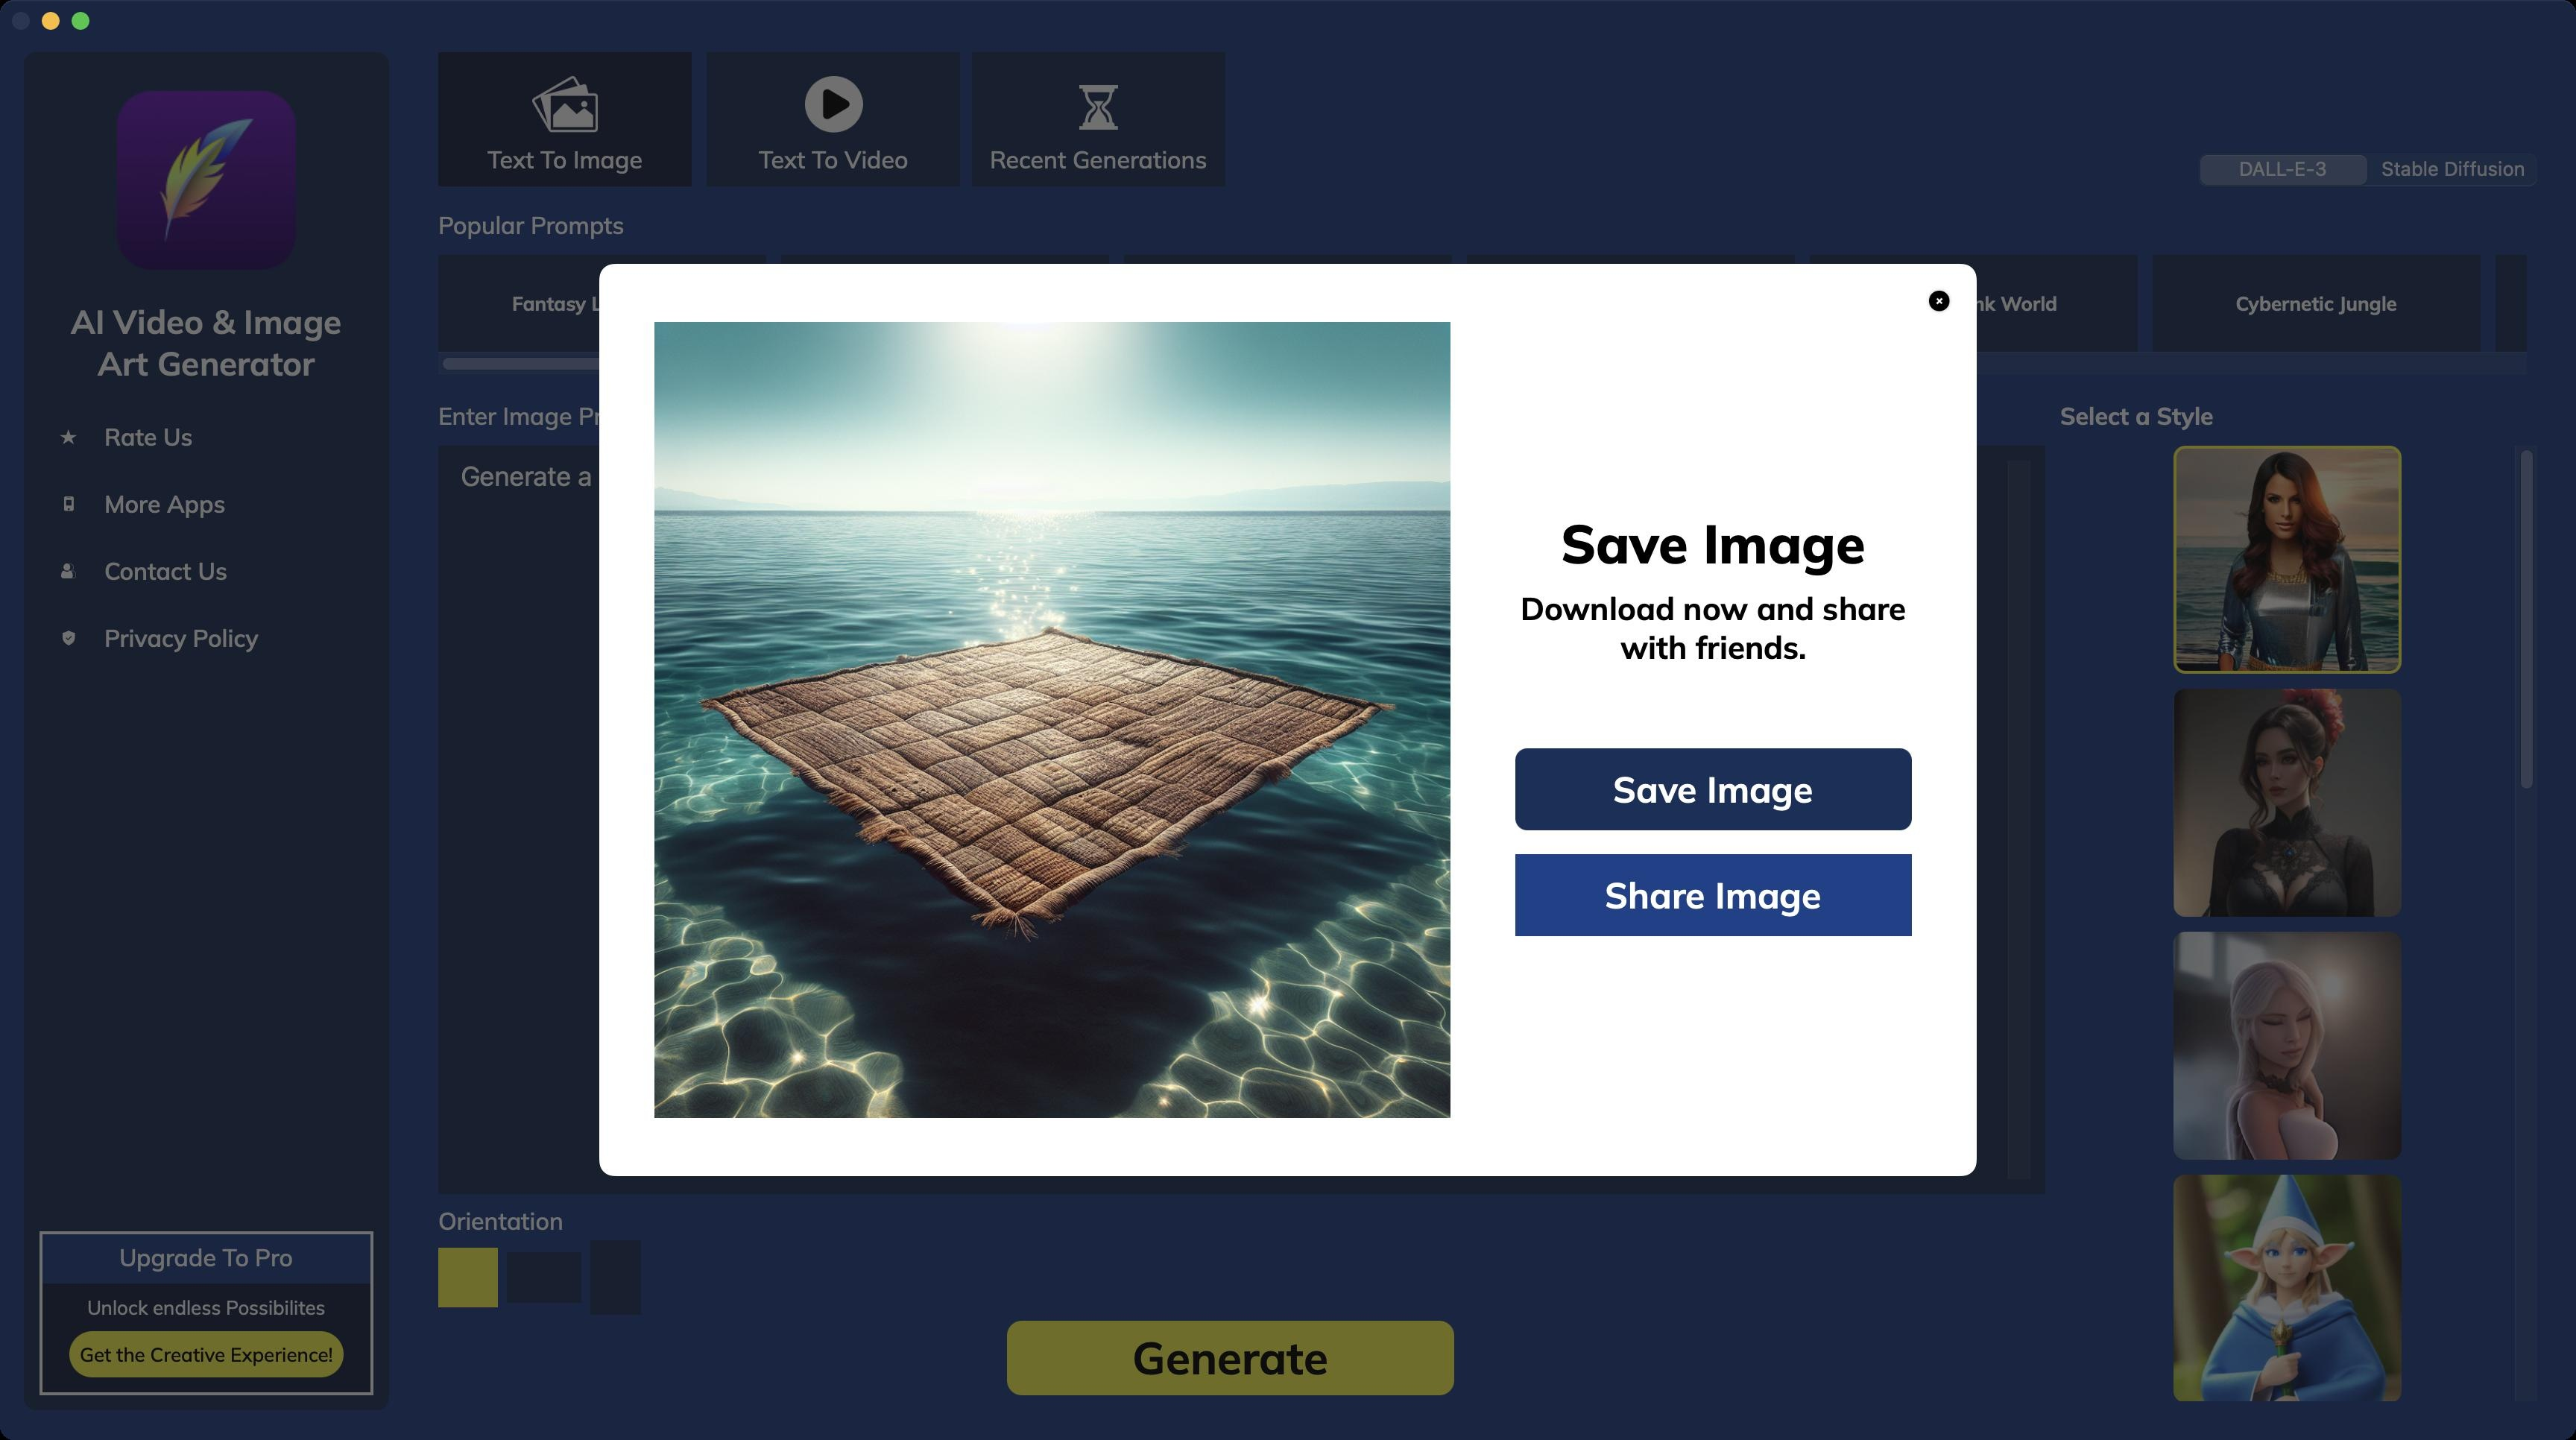
Accessibility tree:
{"name": "", "role": "AXWindow", "description": null, "role_description": "standard window", "value": null, "position": "0.00;45.00", "size": "1728;966", "children": [{"name": null, "role": "AXImage", "description": "icon", "role_description": "image", "value": null, "position": "78.50;61.00", "size": "120;120", "children": []}, {"name": null, "role": "AXStaticText", "description": null, "role_description": "text", "value": "AI Video & Image\nArt Generator", "position": "43.50;202.00", "size": "190;56", "children": []}, {"name": null, "role": "AXStaticText", "description": null, "role_description": "text", "value": "Upgrade To Pro", "position": "78.00;833.50", "size": "121;20", "children": []}, {"name": null, "role": "AXStaticText", "description": null, "role_description": "text", "value": "Unlock endless Possibilites", "position": "56.50;869.00", "size": "164;16", "children": []}, {"name": "Get_the_Creative_Experience!", "role": "AXButton", "description": null, "role_description": "button", "value": null, "position": "46.50;893.00", "size": "184;31", "children": []}, {"name": null, "role": "AXScrollArea", "description": null, "role_description": "scroll area", "value": null, "position": "26.00;278.00", "size": "225;540", "children": [{"name": null, "role": "AXList", "description": null, "role_description": "collection", "value": null, "position": "26.00;278.00", "size": "225;540", "children": [{"name": null, "role": "AXList", "description": null, "role_description": "section", "value": null, "position": "26.00;278.00", "size": "225;165", "children": [{"name": null, "role": "AXGroup", "description": null, "role_description": "group", "value": null, "position": "26.00;278.00", "size": "225;30", "children": [{"name": null, "role": "AXImage", "description": "rateUS", "role_description": "image", "value": null, "position": "36.00;288.00", "size": "20;10", "children": []}, {"name": null, "role": "AXStaticText", "description": null, "role_description": "text", "value": "Rate Us", "position": "68.00;283.00", "size": "175;20", "children": []}]}, {"name": null, "role": "AXGroup", "description": null, "role_description": "group", "value": null, "position": "26.00;323.00", "size": "225;30", "children": [{"name": null, "role": "AXImage", "description": "moreApps", "role_description": "image", "value": null, "position": "36.00;333.00", "size": "20;10", "children": []}, {"name": null, "role": "AXStaticText", "description": null, "role_description": "text", "value": "More Apps", "position": "68.00;328.00", "size": "175;20", "children": []}]}, {"name": null, "role": "AXGroup", "description": null, "role_description": "group", "value": null, "position": "26.00;368.00", "size": "225;30", "children": [{"name": null, "role": "AXImage", "description": "ContactUS", "role_description": "image", "value": null, "position": "36.00;378.00", "size": "20;10", "children": []}, {"name": null, "role": "AXStaticText", "description": null, "role_description": "text", "value": "Contact Us", "position": "68.00;373.00", "size": "175;20", "children": []}]}, {"name": null, "role": "AXGroup", "description": null, "role_description": "group", "value": null, "position": "26.00;413.00", "size": "225;30", "children": [{"name": null, "role": "AXImage", "description": "privacy", "role_description": "image", "value": null, "position": "36.00;423.00", "size": "20;10", "children": []}, {"name": null, "role": "AXStaticText", "description": null, "role_description": "text", "value": "Privacy Policy", "position": "68.00;418.00", "size": "175;20", "children": []}]}]}]}]}, {"name": null, "role": "AXStaticText", "description": null, "role_description": "text", "value": "Text To Image", "position": "325.00;97.00", "size": "108;20", "children": []}, {"name": null, "role": "AXImage", "description": "ImageBtn", "role_description": "image", "value": null, "position": "352.00;51.00", "size": "54;38", "children": []}, {"name": null, "role": "AXStaticText", "description": null, "role_description": "text", "value": "Text To Video", "position": "507.00;97.00", "size": "104;20", "children": []}, {"name": null, "role": "AXImage", "description": "PlayBtn", "role_description": "image", "value": null, "position": "532.00;51.00", "size": "54;38", "children": []}, {"name": null, "role": "AXStaticText", "description": null, "role_description": "text", "value": "Popular Prompts", "position": "292.00;141.00", "size": "129;20", "children": []}, {"name": null, "role": "AXScrollArea", "description": null, "role_description": "scroll area", "value": null, "position": "294.00;171.00", "size": "1401;80", "children": [{"name": null, "role": "AXList", "description": null, "role_description": "collection", "value": null, "position": "294.00;171.00", "size": "2290;65", "children": [{"name": null, "role": "AXList", "description": null, "role_description": "section", "value": null, "position": "294.00;163.50", "size": "2290;80", "children": [{"name": null, "role": "AXGroup", "description": null, "role_description": "group", "value": null, "position": "294.00;163.50", "size": "220;80", "children": [{"name": null, "role": "AXStaticText", "description": null, "role_description": "text", "value": "Fantasy Landscape", "position": "302.00;195.50", "size": "204;16", "children": []}]}, {"name": null, "role": "AXGroup", "description": null, "role_description": "group", "value": null, "position": "524.00;163.50", "size": "220;80", "children": [{"name": null, "role": "AXStaticText", "description": null, "role_description": "text", "value": "Sci-Fi Cityscape", "position": "532.00;195.50", "size": "204;16", "children": []}]}, {"name": null, "role": "AXGroup", "description": null, "role_description": "group", "value": null, "position": "754.00;163.50", "size": "220;80", "children": [{"name": null, "role": "AXStaticText", "description": null, "role_description": "text", "value": "Enchanted Forest", "position": "762.00;195.50", "size": "204;16", "children": []}]}, {"name": null, "role": "AXGroup", "description": null, "role_description": "group", "value": null, "position": "984.00;163.50", "size": "220;80", "children": [{"name": null, "role": "AXStaticText", "description": null, "role_description": "text", "value": "Underwater Paradise", "position": "992.00;195.50", "size": "204;16", "children": []}]}, {"name": null, "role": "AXGroup", "description": null, "role_description": "group", "value": null, "position": "1214.00;163.50", "size": "220;80", "children": [{"name": null, "role": "AXStaticText", "description": null, "role_description": "text", "value": "Steampunk World", "position": "1222.00;195.50", "size": "204;16", "children": []}]}, {"name": null, "role": "AXGroup", "description": null, "role_description": "group", "value": null, "position": "1444.00;163.50", "size": "220;80", "children": [{"name": null, "role": "AXStaticText", "description": null, "role_description": "text", "value": "Cybernetic Jungle", "position": "1452.00;195.50", "size": "204;16", "children": []}]}, {"name": null, "role": "AXGroup", "description": null, "role_description": "group", "value": null, "position": "1674.00;163.50", "size": "220;80", "children": [{"name": null, "role": "AXStaticText", "description": null, "role_description": "text", "value": "Post-Apocalyptic Wasteland", "position": "1682.00;195.50", "size": "204;16", "children": []}]}, {"name": null, "role": "AXGroup", "description": null, "role_description": "group", "value": null, "position": "1904.00;163.50", "size": "220;80", "children": [{"name": null, "role": "No role", "description": "", "role_description": "", "value": null, "position": "", "size": "", "children": []}]}, {"name": null, "role": "AXGroup", "description": null, "role_description": "group", "value": null, "position": "2134.00;163.50", "size": "220;80", "children": [{"name": null, "role": "No role", "description": "", "role_description": "", "value": null, "position": "", "size": "", "children": []}]}, {"name": null, "role": "AXGroup", "description": null, "role_description": "group", "value": null, "position": "2364.00;163.50", "size": "220;80", "children": [{"name": null, "role": "No role", "description": "", "role_description": "", "value": null, "position": "", "size": "", "children": []}]}]}]}, {"name": null, "role": "AXScrollBar", "description": null, "role_description": "scroll bar", "value": 0.0, "position": "294.00;236.00", "size": "1401;15", "children": [{"name": null, "role": "AXValueIndicator", "description": null, "role_description": "value indicator", "value": 0.0, "position": "296.00;236.00", "size": "854;15", "children": []}, {"name": null, "role": "AXButton", "description": null, "role_description": "increment arrow button", "value": null, "position": "294.00;236.00", "size": "0;0", "children": []}, {"name": null, "role": "AXButton", "description": null, "role_description": "decrement arrow button", "value": null, "position": "294.00;236.00", "size": "0;0", "children": []}, {"name": null, "role": "AXButton", "description": null, "role_description": "increment page button", "value": null, "position": "1151.00;236.00", "size": "544;15", "children": []}, {"name": null, "role": "AXButton", "description": null, "role_description": "decrement page button", "value": null, "position": "294.00;236.00", "size": "2;15", "children": []}]}]}, {"name": null, "role": "AXStaticText", "description": null, "role_description": "text", "value": "Enter Image Prompt ", "position": "292.00;269.00", "size": "158;20", "children": []}, {"name": null, "role": "AXScrollArea", "description": null, "role_description": "scroll area", "value": null, "position": "304.00;309.00", "size": "1058;482", "children": [{"name": null, "role": "AXTextArea", "description": null, "role_description": "text entry area", "value": "Generate a matt in the sea", "position": "304.00;309.00", "size": "1043;482", "children": []}, {"name": null, "role": "AXScrollBar", "description": null, "role_description": "scroll bar", "value": 0.0, "position": "1347.00;309.00", "size": "15;482", "children": []}]}, {"name": null, "role": "AXStaticText", "description": null, "role_description": "text", "value": "Orientation", "position": "292.00;809.00", "size": "88;20", "children": []}, {"name": "Generate", "role": "AXButton", "description": null, "role_description": "button", "value": null, "position": "675.50;886.00", "size": "300;50", "children": []}, {"name": null, "role": "AXScrollArea", "description": null, "role_description": "scroll area", "value": null, "position": "1382.00;299.00", "size": "320;641", "children": [{"name": null, "role": "AXList", "description": null, "role_description": "collection", "value": null, "position": "1382.00;299.00", "size": "305;1783", "children": [{"name": null, "role": "AXList", "description": null, "role_description": "section", "value": null, "position": "1458.00;299.00", "size": "153;1783", "children": [{"name": null, "role": "AXGroup", "description": null, "role_description": "group", "value": null, "position": "1458.00;299.00", "size": "153;153", "children": [{"name": null, "role": "AXImage", "description": "midjourney", "role_description": "image", "value": null, "position": "1458.00;299.00", "size": "153;153", "children": []}]}, {"name": null, "role": "AXGroup", "description": null, "role_description": "group", "value": null, "position": "1458.00;462.00", "size": "153;153", "children": [{"name": null, "role": "AXImage", "description": "dream shaper 8797", "role_description": "image", "value": null, "position": "1458.00;462.00", "size": "153;153", "children": []}]}, {"name": null, "role": "AXGroup", "description": null, "role_description": "group", "value": null, "position": "1458.00;625.00", "size": "153;153", "children": [{"name": null, "role": "AXImage", "description": "babes", "role_description": "image", "value": null, "position": "1458.00;625.00", "size": "153;153", "children": []}]}, {"name": null, "role": "AXGroup", "description": null, "role_description": "group", "value": null, "position": "1458.00;788.00", "size": "153;153", "children": [{"name": null, "role": "AXImage", "description": "deliberateappfactory", "role_description": "image", "value": null, "position": "1458.00;788.00", "size": "153;153", "children": []}]}, {"name": null, "role": "AXGroup", "description": null, "role_description": "group", "value": null, "position": "1458.00;951.00", "size": "153;153", "children": [{"name": null, "role": "No role", "description": "", "role_description": "", "value": null, "position": "", "size": "", "children": []}]}, {"name": null, "role": "AXGroup", "description": null, "role_description": "group", "value": null, "position": "1458.00;1114.00", "size": "153;153", "children": [{"name": null, "role": "No role", "description": "", "role_description": "", "value": null, "position": "", "size": "", "children": []}]}, {"name": null, "role": "AXGroup", "description": null, "role_description": "group", "value": null, "position": "1458.00;1277.00", "size": "153;153", "children": [{"name": null, "role": "No role", "description": "", "role_description": "", "value": null, "position": "", "size": "", "children": []}]}, {"name": null, "role": "AXGroup", "description": null, "role_description": "group", "value": null, "position": "1458.00;1440.00", "size": "153;153", "children": [{"name": null, "role": "No role", "description": "", "role_description": "", "value": null, "position": "", "size": "", "children": []}]}, {"name": null, "role": "AXGroup", "description": null, "role_description": "group", "value": null, "position": "1458.00;1603.00", "size": "153;153", "children": [{"name": null, "role": "No role", "description": "", "role_description": "", "value": null, "position": "", "size": "", "children": []}]}, {"name": null, "role": "AXGroup", "description": null, "role_description": "group", "value": null, "position": "1458.00;1766.00", "size": "153;153", "children": [{"name": null, "role": "No role", "description": "", "role_description": "", "value": null, "position": "", "size": "", "children": []}]}, {"name": null, "role": "AXGroup", "description": null, "role_description": "group", "value": null, "position": "1458.00;1929.00", "size": "153;153", "children": [{"name": null, "role": "No role", "description": "", "role_description": "", "value": null, "position": "", "size": "", "children": []}]}]}]}, {"name": null, "role": "AXScrollBar", "description": null, "role_description": "scroll bar", "value": 0.0, "position": "1687.00;299.00", "size": "15;641", "children": [{"name": null, "role": "AXValueIndicator", "description": null, "role_description": "value indicator", "value": 0.0, "position": "1687.00;301.00", "size": "15;229", "children": []}, {"name": null, "role": "AXButton", "description": null, "role_description": "increment arrow button", "value": null, "position": "1687.00;299.00", "size": "0;0", "children": []}, {"name": null, "role": "AXButton", "description": null, "role_description": "decrement arrow button", "value": null, "position": "1687.00;299.00", "size": "0;0", "children": []}, {"name": null, "role": "AXButton", "description": null, "role_description": "increment page button", "value": null, "position": "1687.00;530.50", "size": "15;410", "children": []}, {"name": null, "role": "AXButton", "description": null, "role_description": "decrement page button", "value": null, "position": "1687.00;299.00", "size": "15;2", "children": []}]}]}, {"name": null, "role": "AXStaticText", "description": null, "role_description": "text", "value": "Select a Style", "position": "1380.00;269.00", "size": "107;20", "children": []}, {"name": null, "role": "AXStaticText", "description": null, "role_description": "text", "value": "Recent Generations", "position": "662.00;97.00", "size": "150;20", "children": []}, {"name": null, "role": "AXImage", "description": "history", "role_description": "image", "value": null, "position": "722.00;57.00", "size": "30;30", "children": []}, {"name": null, "role": "AXRadioGroup", "description": null, "role_description": "radio group", "value": "{\n    \"name\": null,\n    \"role\": \"AXRadioButton\",\n    \"description\": \"DALL-E-3\",\n    \"role_description\": \"radio button\",\n    \"value\": 1,\n    \"position\": \"1473.00;102.00\",\n    \"size\": \"116;24\",\n    \"children\": []\n}", "position": "1473.00;102.00", "size": "231;24", "children": [{"name": null, "role": "AXRadioButton", "description": "DALL-E-3", "role_description": "radio button", "value": 1, "position": "1473.00;102.00", "size": "116;24", "children": []}, {"name": null, "role": "AXRadioButton", "description": "Stable Diffusion", "role_description": "radio button", "value": 0, "position": "1589.00;102.00", "size": "115;24", "children": []}]}, {"name": null, "role": "AXButton", "description": null, "role_description": "close button", "value": null, "position": "7.00;6.00", "size": "14;16", "children": []}, {"name": null, "role": "AXButton", "description": null, "role_description": "zoom button", "value": null, "position": "47.00;6.00", "size": "14;16", "children": [{"name": null, "role": "AXGroup", "description": null, "role_description": "group", "value": null, "position": "47.00;6.00", "size": "14;16", "children": [{"name": null, "role": "AXGroup", "description": null, "role_description": "group", "value": null, "position": "47.00;6.00", "size": "14;16", "children": []}]}]}, {"name": null, "role": "AXButton", "description": null, "role_description": "minimize button", "value": null, "position": "27.00;6.00", "size": "14;16", "children": []}, {"name": null, "role": "AXStaticText", "description": null, "role_description": "text", "value": "", "position": "859.00;5.00", "size": "10;16", "children": []}, {"name": null, "role": "AXSheet", "description": null, "role_description": "sheet", "value": null, "position": "402.00;177.00", "size": "924;612", "children": [{"name": null, "role": "AXImage", "description": "", "role_description": "image", "value": null, "position": "438.00;216.00", "size": "535;534", "children": []}, {"name": null, "role": "AXStaticText", "description": null, "role_description": "text", "value": "Save Image", "position": "1045.00;342.00", "size": "209;45", "children": []}, {"name": null, "role": "AXStaticText", "description": null, "role_description": "text", "value": "Download now and share\nwith friends.", "position": "1016.00;395.00", "size": "267;52", "children": []}, {"name": "Save_Image", "role": "AXButton", "description": null, "role_description": "button", "value": null, "position": "1016.50;502.00", "size": "266;55", "children": []}, {"name": "Share_Image", "role": "AXButton", "description": null, "role_description": "button", "value": null, "position": "1016.50;573.00", "size": "266;55", "children": []}, {"name": "", "role": "AXButton", "description": null, "role_description": "button", "value": null, "position": "1291.00;192.00", "size": "20;20", "children": []}]}]}